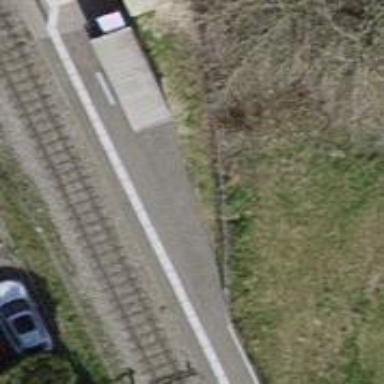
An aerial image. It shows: Halt on the railway.